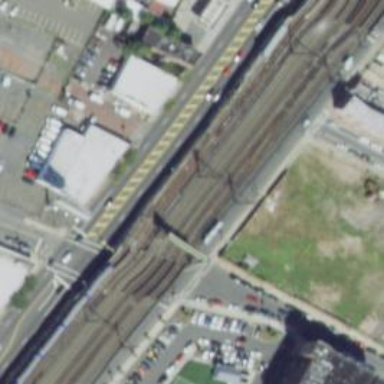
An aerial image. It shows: Rail line with electrified contact lines on embankment.